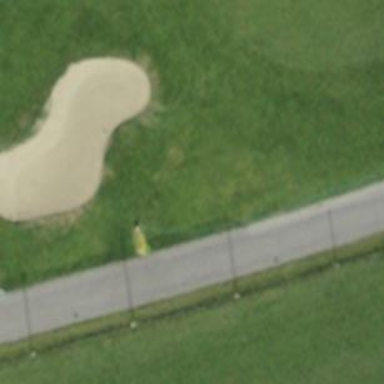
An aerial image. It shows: Sandy area is golf bunker.